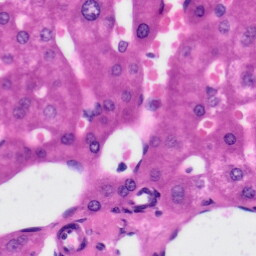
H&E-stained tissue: Liver